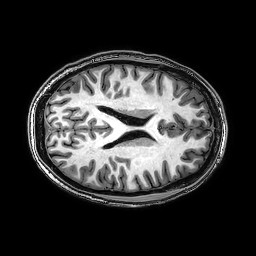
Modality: T1w
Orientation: axial
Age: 23
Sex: male
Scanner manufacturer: philips
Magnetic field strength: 3 T
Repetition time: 0.008161 s
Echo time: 0.00373 s